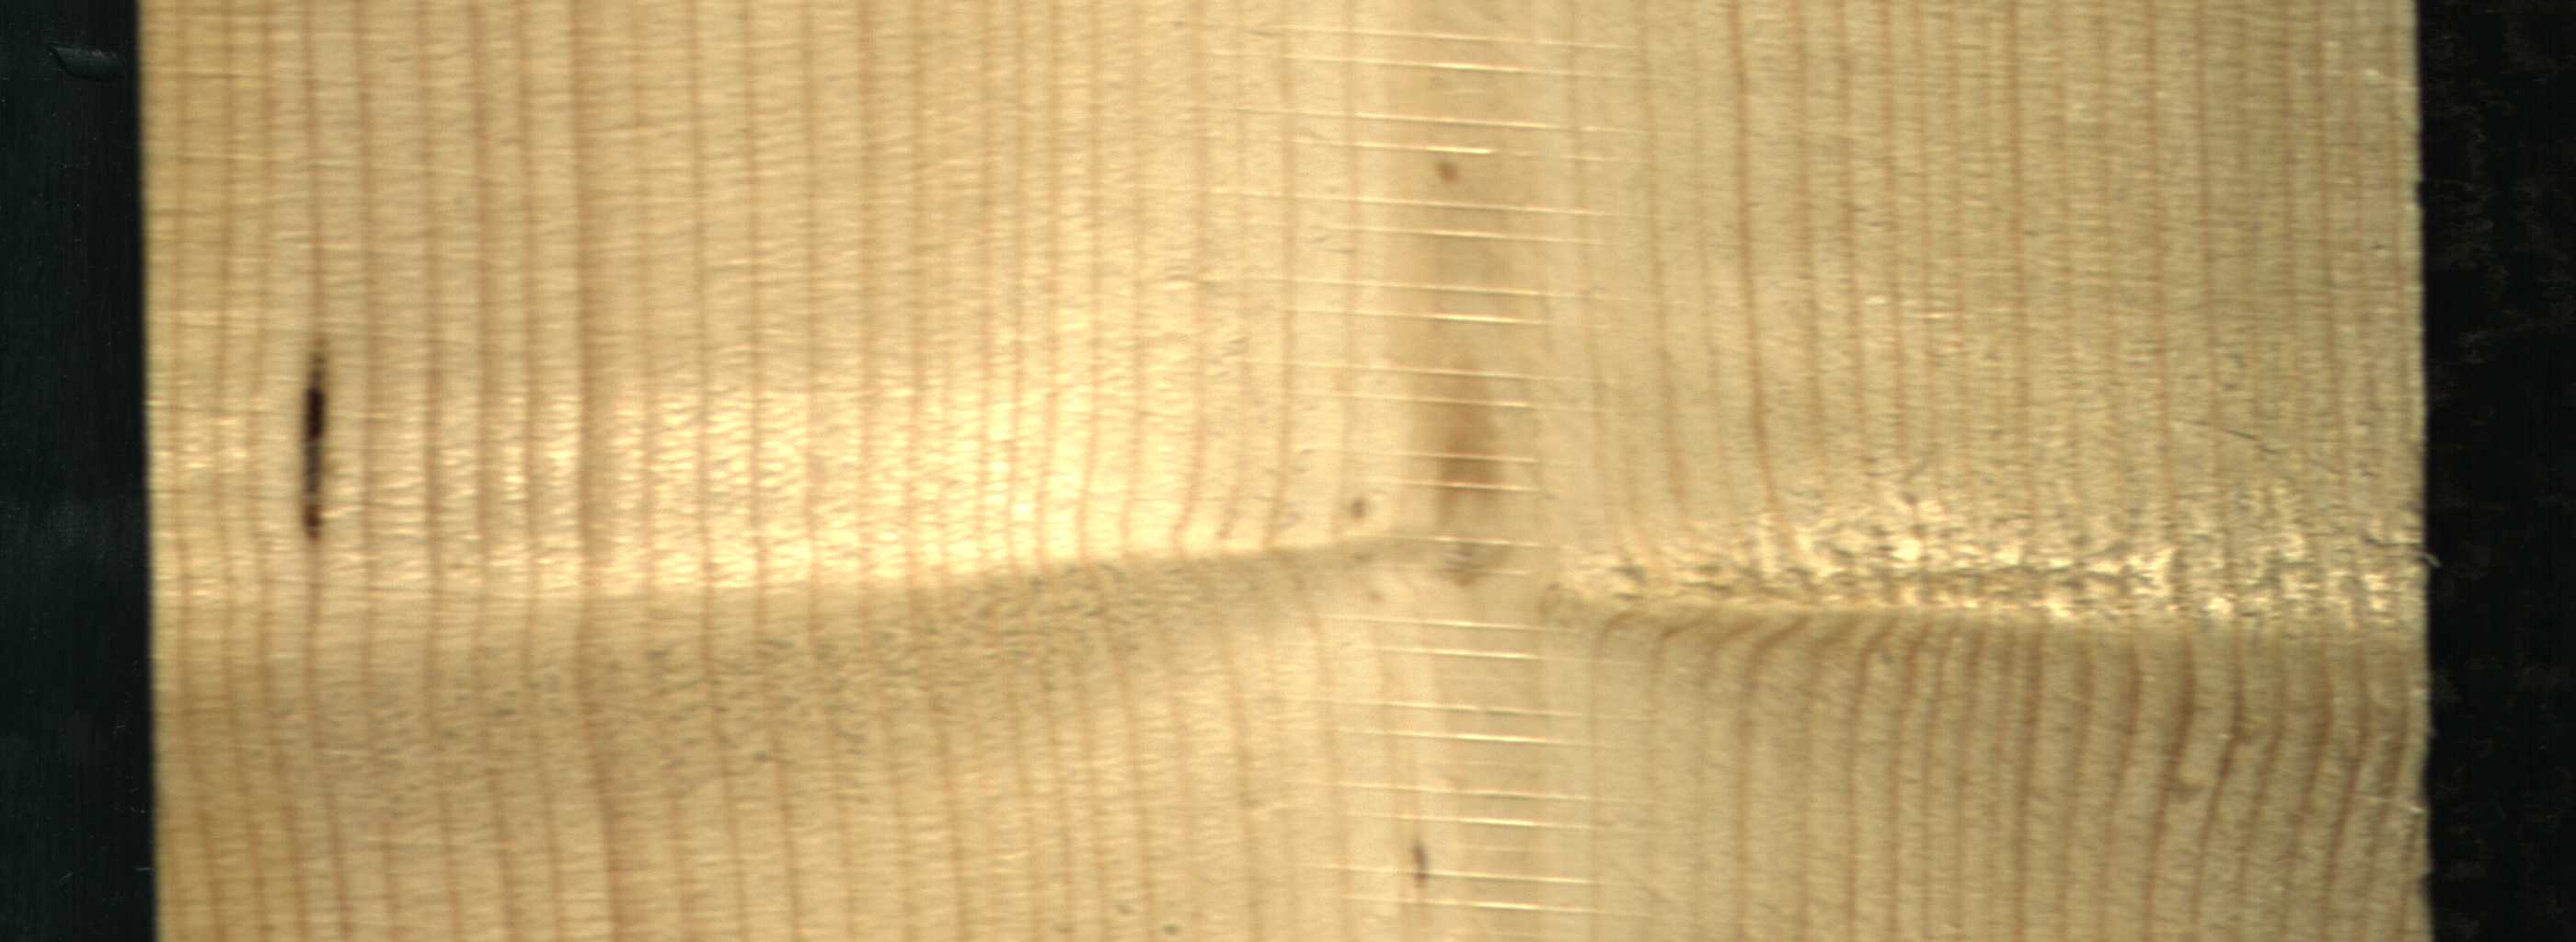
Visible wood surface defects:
resin